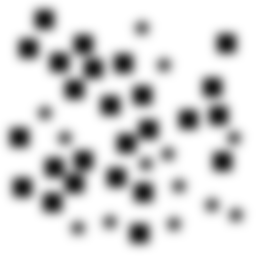
Squares: 25
Triangles: 0
Stars: 13
Total shapes: 38